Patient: sex M, age 28
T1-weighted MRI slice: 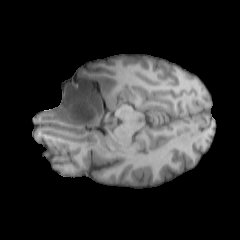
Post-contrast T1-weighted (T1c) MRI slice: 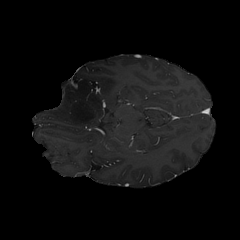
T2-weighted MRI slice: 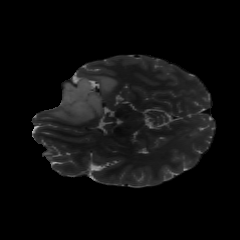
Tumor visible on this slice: yes
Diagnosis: Astrocytoma, IDH-mutant
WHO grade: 2